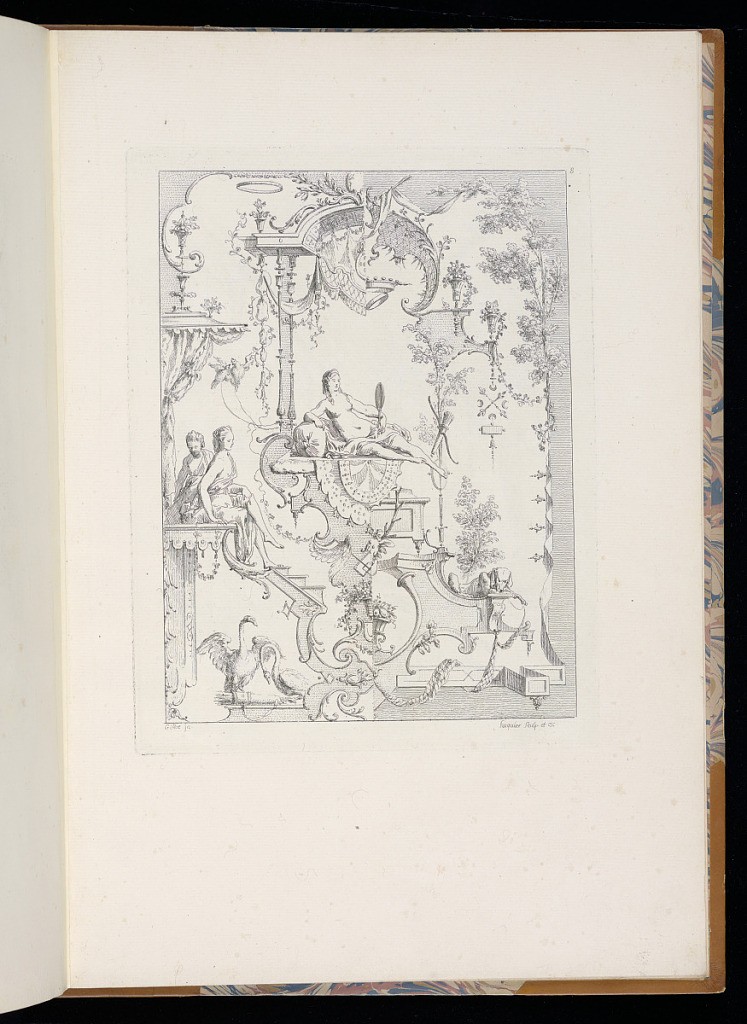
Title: Arabesque Ornament Designs
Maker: Claude Gillot, French, 1673–1722
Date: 1749–61
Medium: Etching on laid paper
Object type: Print
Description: Eighth plate from a series of bifurcated arabesque/ grotesque panel designs with a different design on the left and right side of the plate. The ornament features a central female nude figure laying down, leaning on a cushion, on a platform, surrounded by a canopy, foliage, a dog, two other female figures on steps, swans, fleurons, rinceaux, scrolling leaves, birds, strapwork, bow and quiver of arrows, architectural details, vases and baskets of flowers, drapery, and netting. The plate is numbered and signed.